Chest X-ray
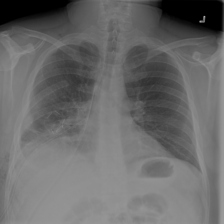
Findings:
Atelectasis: negative
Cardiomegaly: negative
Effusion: negative
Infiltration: negative
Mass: negative
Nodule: negative
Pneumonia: negative
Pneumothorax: negative
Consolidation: negative
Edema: negative
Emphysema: positive
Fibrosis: negative
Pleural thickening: negative
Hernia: negative